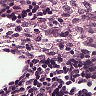
Metastatic tissue present: no